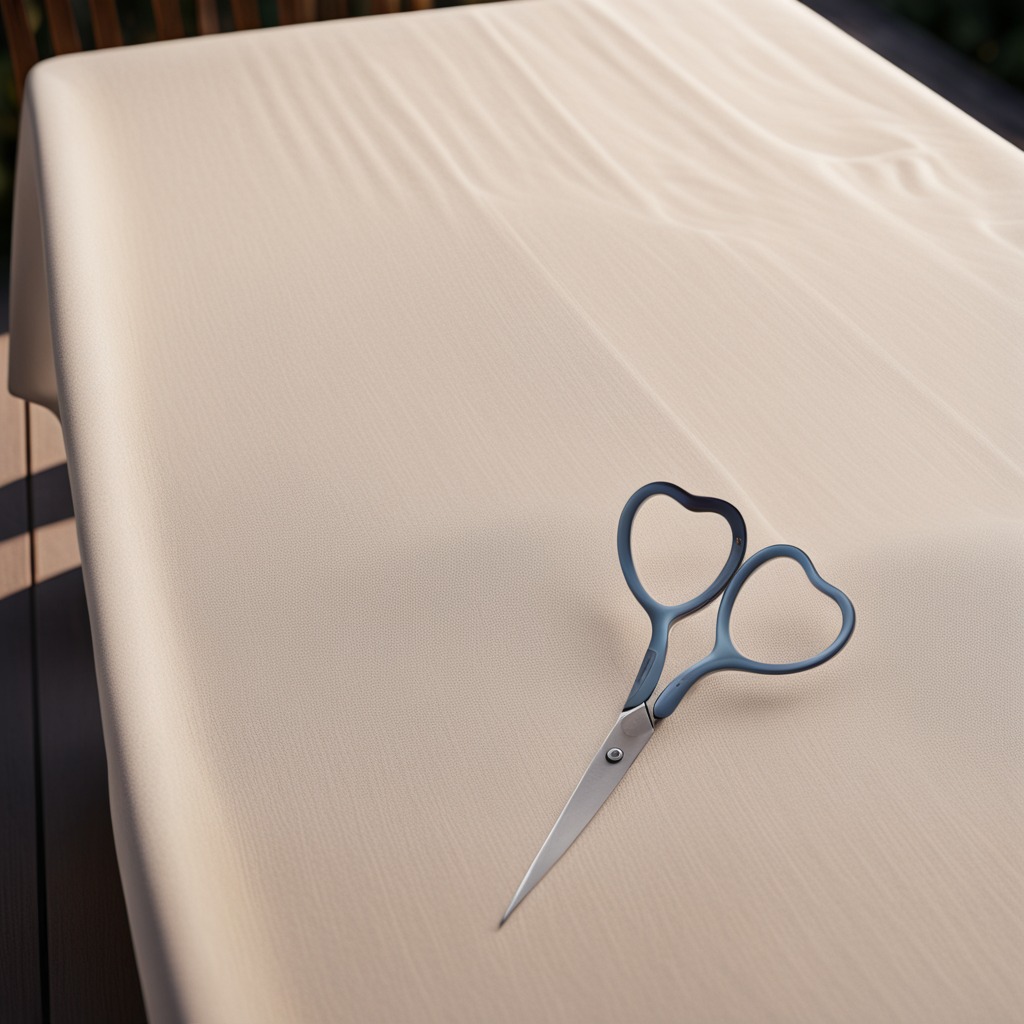
A scissor lying on the wooden table.